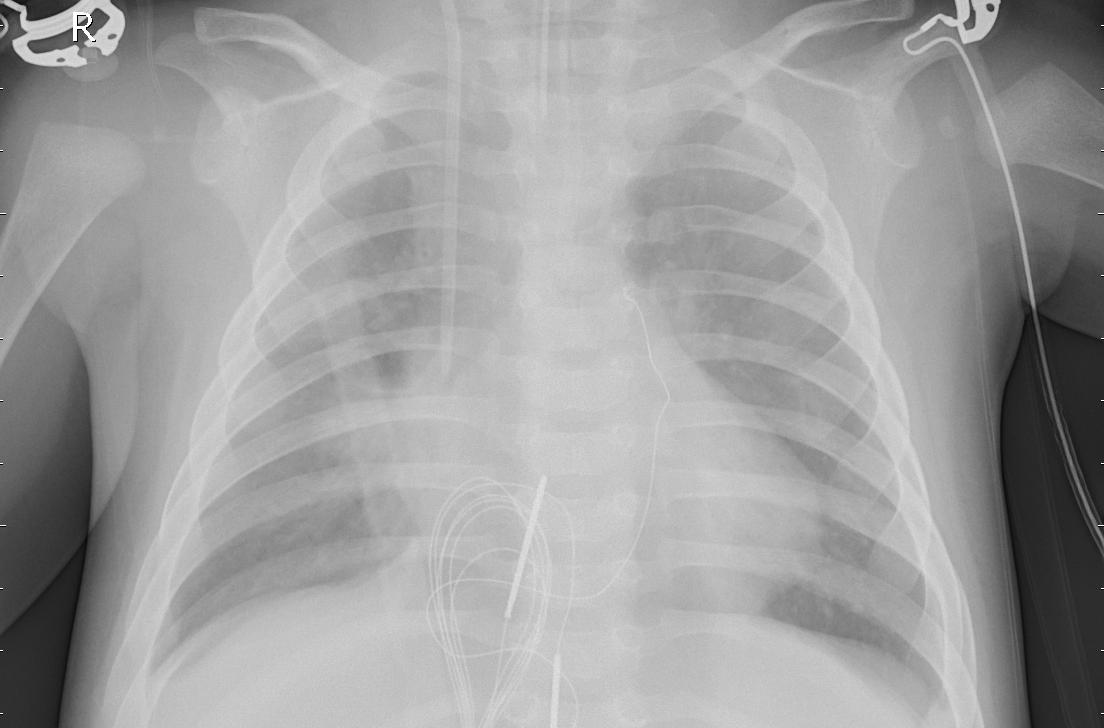
Diagnosis: PNEUMONIA